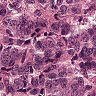
Metastatic tissue present: yes